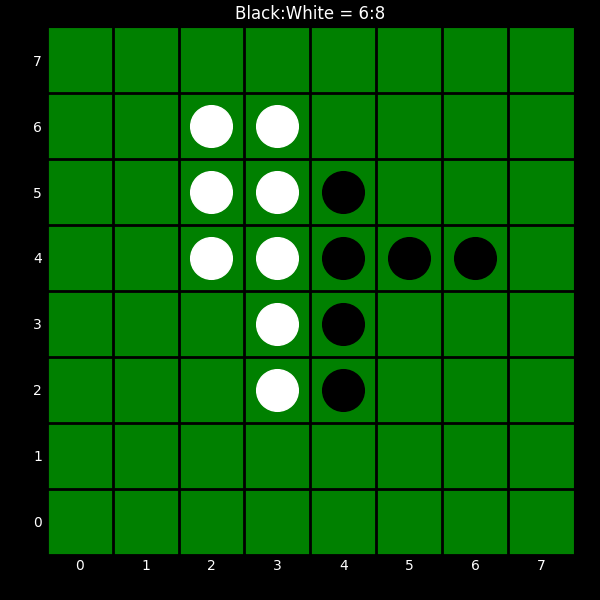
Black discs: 6
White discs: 8